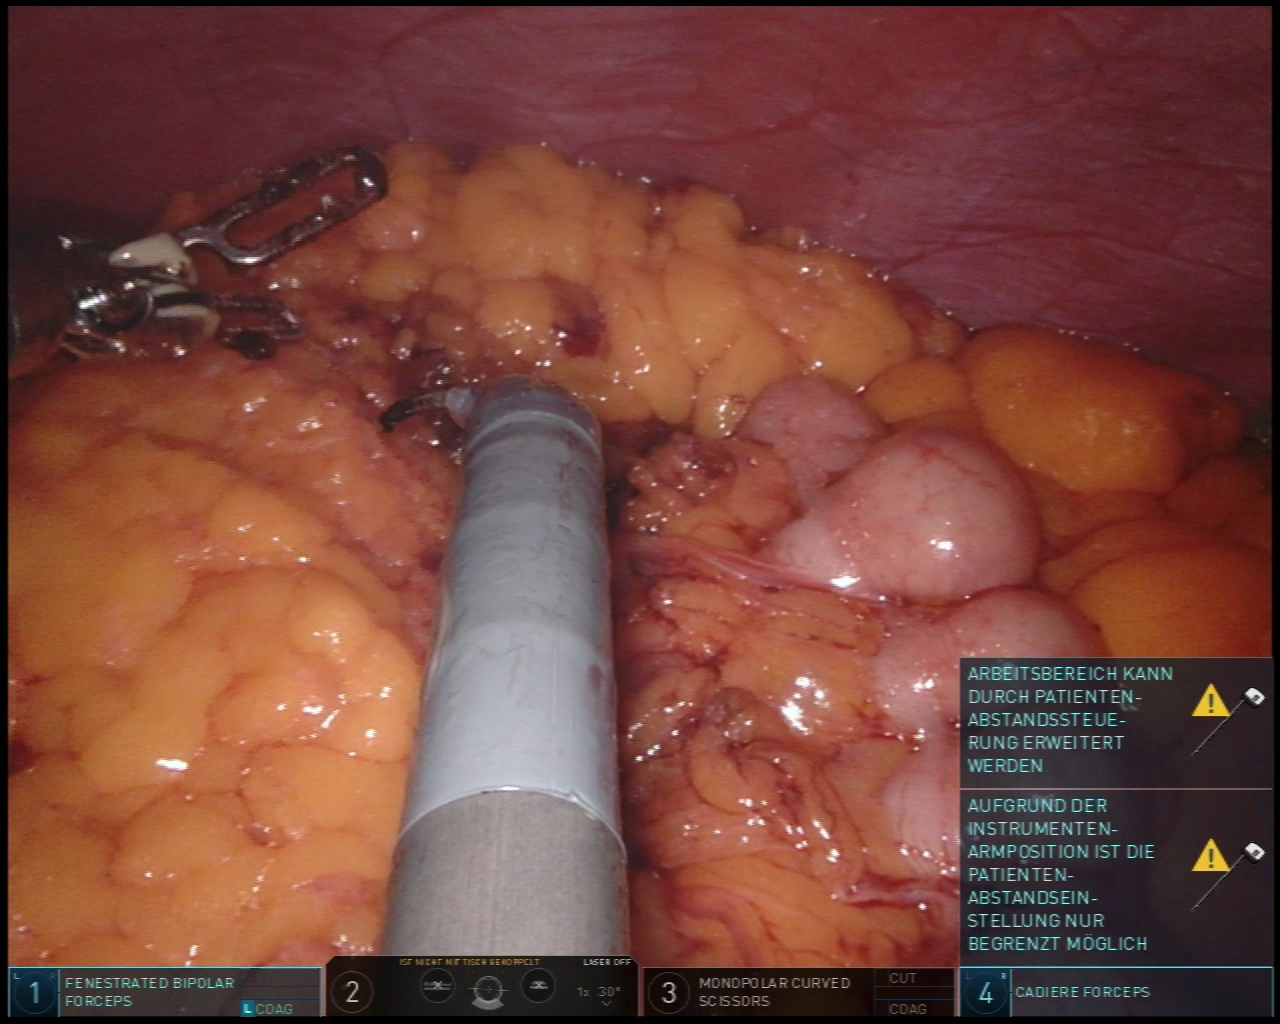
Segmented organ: abdominal_wall
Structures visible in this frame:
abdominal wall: yes
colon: yes
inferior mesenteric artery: no
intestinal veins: no
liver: no
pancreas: no
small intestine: no
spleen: no
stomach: no
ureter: no
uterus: no
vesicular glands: no